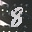
Label: 8